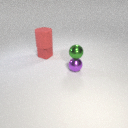
large red rubber cylinder to the left of small green metal sphere